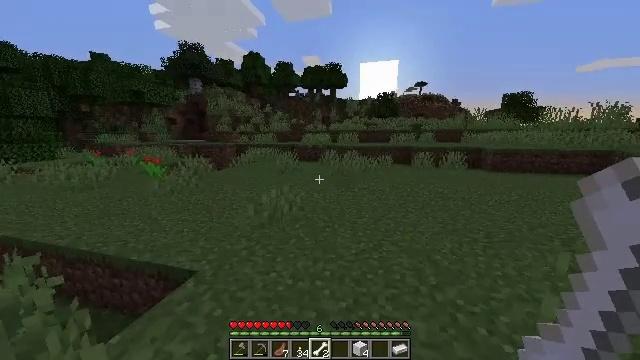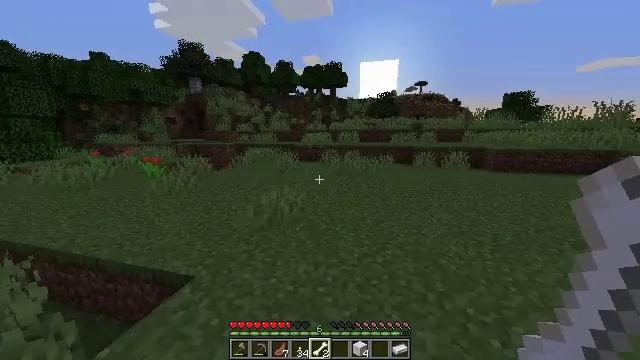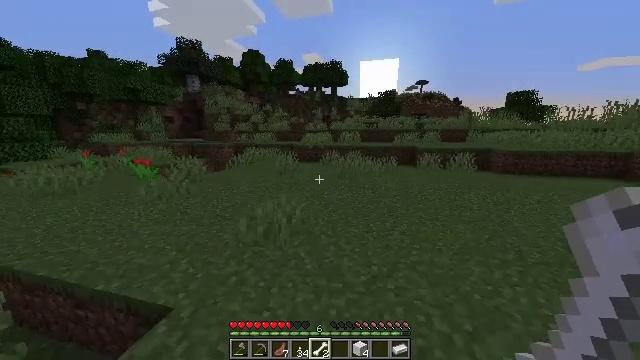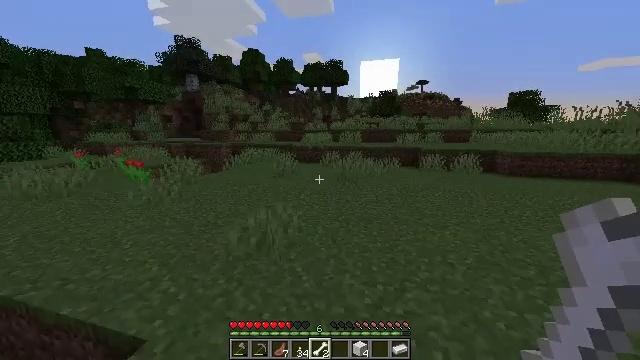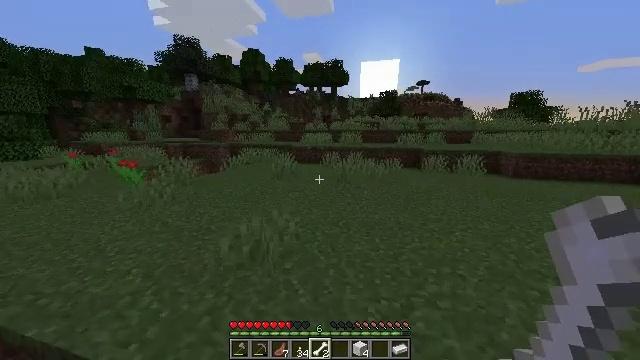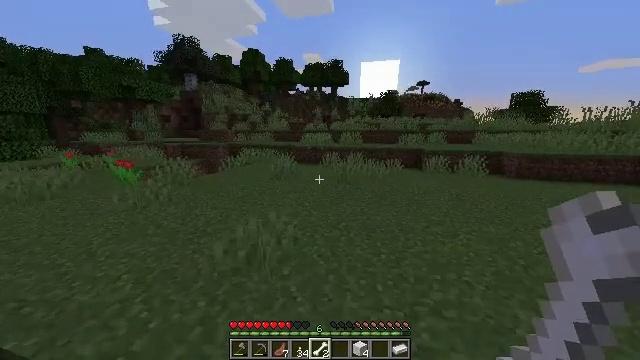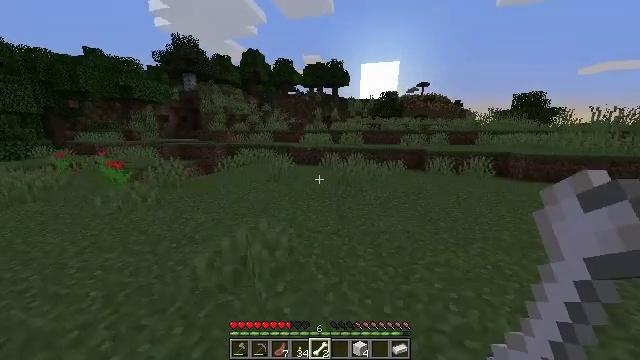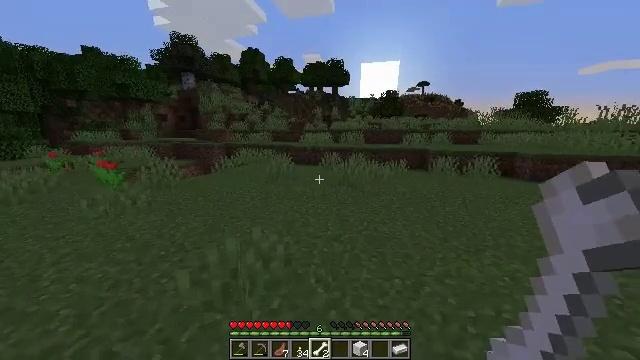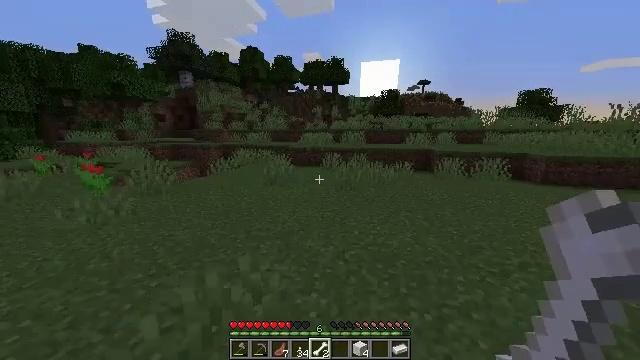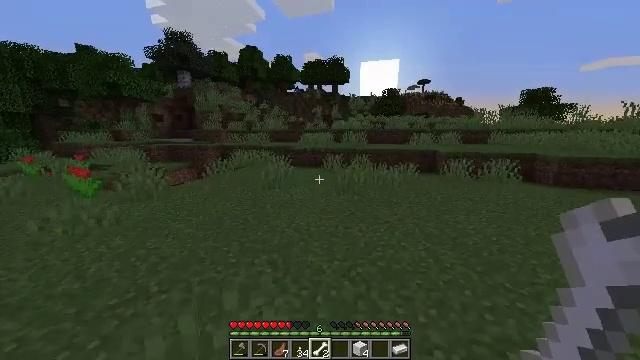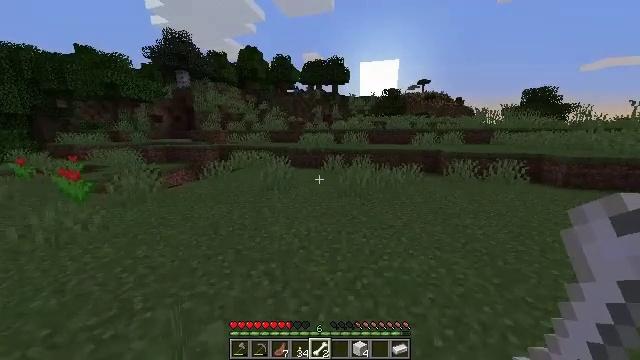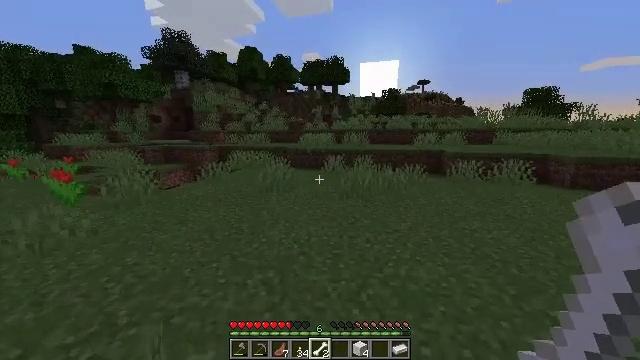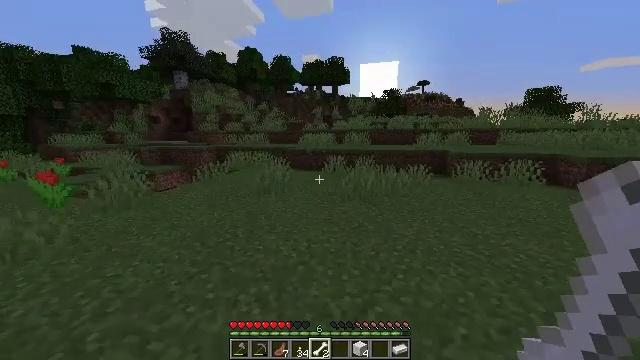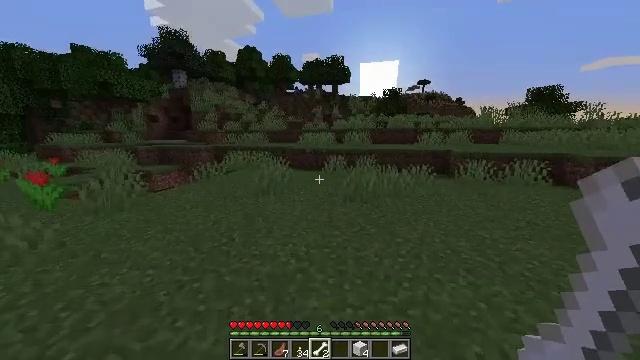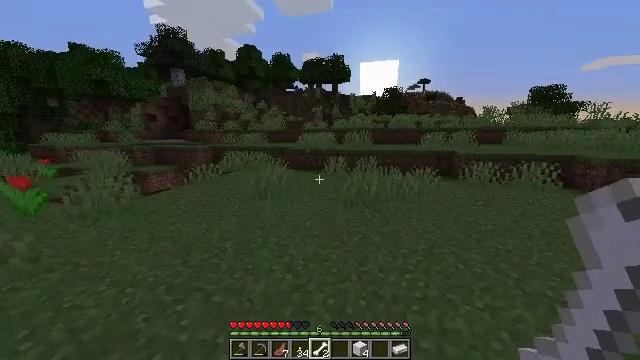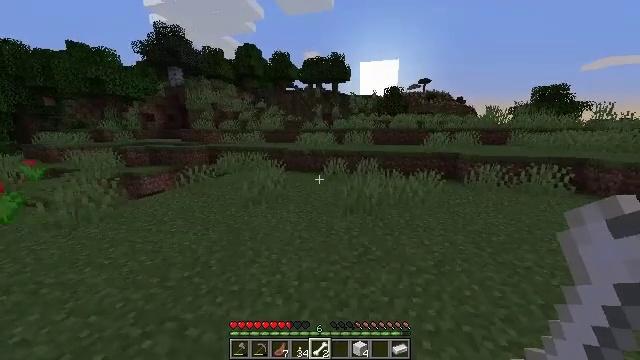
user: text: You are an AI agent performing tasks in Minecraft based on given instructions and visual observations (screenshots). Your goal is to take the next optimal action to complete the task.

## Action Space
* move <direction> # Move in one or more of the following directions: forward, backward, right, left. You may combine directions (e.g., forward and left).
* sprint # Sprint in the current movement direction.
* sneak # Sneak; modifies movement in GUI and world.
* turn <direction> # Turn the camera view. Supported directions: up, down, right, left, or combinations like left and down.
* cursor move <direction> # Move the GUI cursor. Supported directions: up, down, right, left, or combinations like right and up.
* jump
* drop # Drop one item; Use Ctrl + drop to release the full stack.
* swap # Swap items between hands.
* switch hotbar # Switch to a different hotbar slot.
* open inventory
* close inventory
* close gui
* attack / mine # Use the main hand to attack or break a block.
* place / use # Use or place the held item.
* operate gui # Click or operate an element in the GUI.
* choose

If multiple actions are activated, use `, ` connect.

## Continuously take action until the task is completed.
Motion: motion action
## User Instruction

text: Collect the large fern.
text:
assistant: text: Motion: move forward
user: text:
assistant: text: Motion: move forward
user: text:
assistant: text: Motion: move forward
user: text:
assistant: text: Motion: move forward
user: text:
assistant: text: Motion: move forward
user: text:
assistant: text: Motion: move forward
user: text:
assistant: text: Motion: move forward
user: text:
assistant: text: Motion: move forward
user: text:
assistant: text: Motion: move forward
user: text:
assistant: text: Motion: move forward
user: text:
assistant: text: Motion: move forward
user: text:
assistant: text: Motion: move forward
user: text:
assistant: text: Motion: move forward
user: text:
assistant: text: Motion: move forward
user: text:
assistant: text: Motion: move forward and move right
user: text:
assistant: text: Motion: move forward and move right
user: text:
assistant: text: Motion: move forward and move right
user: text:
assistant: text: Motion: move forward and move right
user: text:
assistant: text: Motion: move forward and move right
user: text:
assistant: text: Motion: move forward and move right
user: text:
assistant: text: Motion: move forward and move right, sprint
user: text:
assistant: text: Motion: move forward, sprint
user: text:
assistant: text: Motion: move forward, sprint
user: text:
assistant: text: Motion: move forward, sprint
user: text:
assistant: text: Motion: move forward
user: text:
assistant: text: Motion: move forward
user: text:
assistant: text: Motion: move forward
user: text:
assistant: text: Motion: move forward
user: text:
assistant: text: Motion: move forward
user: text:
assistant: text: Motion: move forward